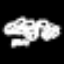
Label: diamond